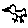
Label: bird